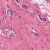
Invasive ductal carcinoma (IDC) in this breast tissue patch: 0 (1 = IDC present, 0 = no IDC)